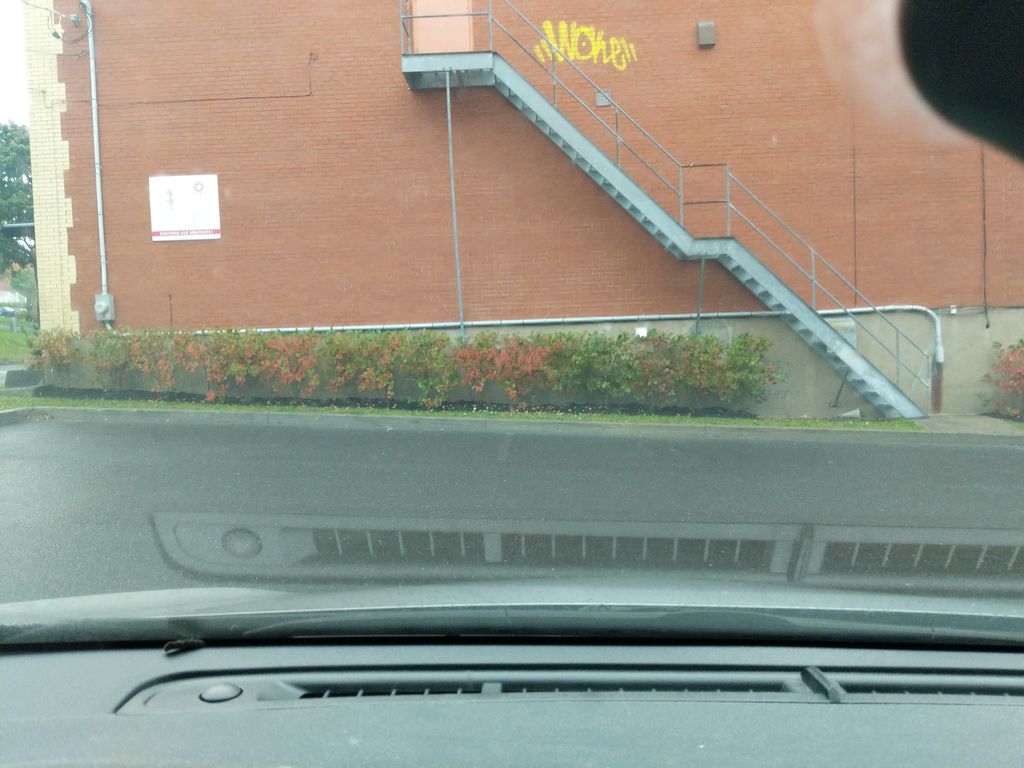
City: quebec_city